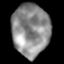
Tissue: lung
Cell type: T cells
Senescence score: 0.1784
Nuclear area (px): 1923
Mean DAPI intensity: 139.878